Question:
Hello i really need your help regarding the image as attached. I'm using vb.net. I want to do something like the image. The first step is user will click the button after that, the Calendar will visible and user will pick the date and date will fill in the text box. I dont want to use the basic date picker.
What should i fill inside this code ?
'''
Protected Sub Calendar_Click(ByVal sender As Object, ByVal e As EventArgs) Handles btnCalendar.Click
End Sub
'''
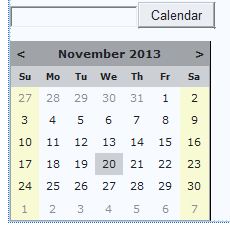
Answer: Put a Calendar control on your form. Also a button, and text box. This code will make the calendar appear when the button is pressed. When the calendar date is chosen, the calendar will disappear and put the date in the text box.
'''
Protected Sub Calendar1_SelectionChanged(sender As Object, e As EventArgs) Handles Calendar1.SelectionChanged
TextBox1.Text = Calendar1.SelectedDate.ToShortDateString()
Calendar1.Visible = False
End Sub
Protected Sub Button1_Click(sender As Object, e As EventArgs) Handles Button1.Click
Calendar1.Visible = True
End Sub
'''